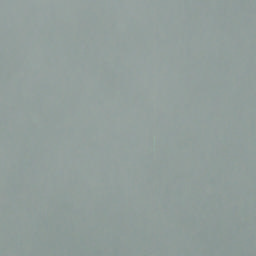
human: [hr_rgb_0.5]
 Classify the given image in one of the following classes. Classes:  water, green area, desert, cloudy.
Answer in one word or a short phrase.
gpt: cloudy